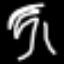
Label: palm tree